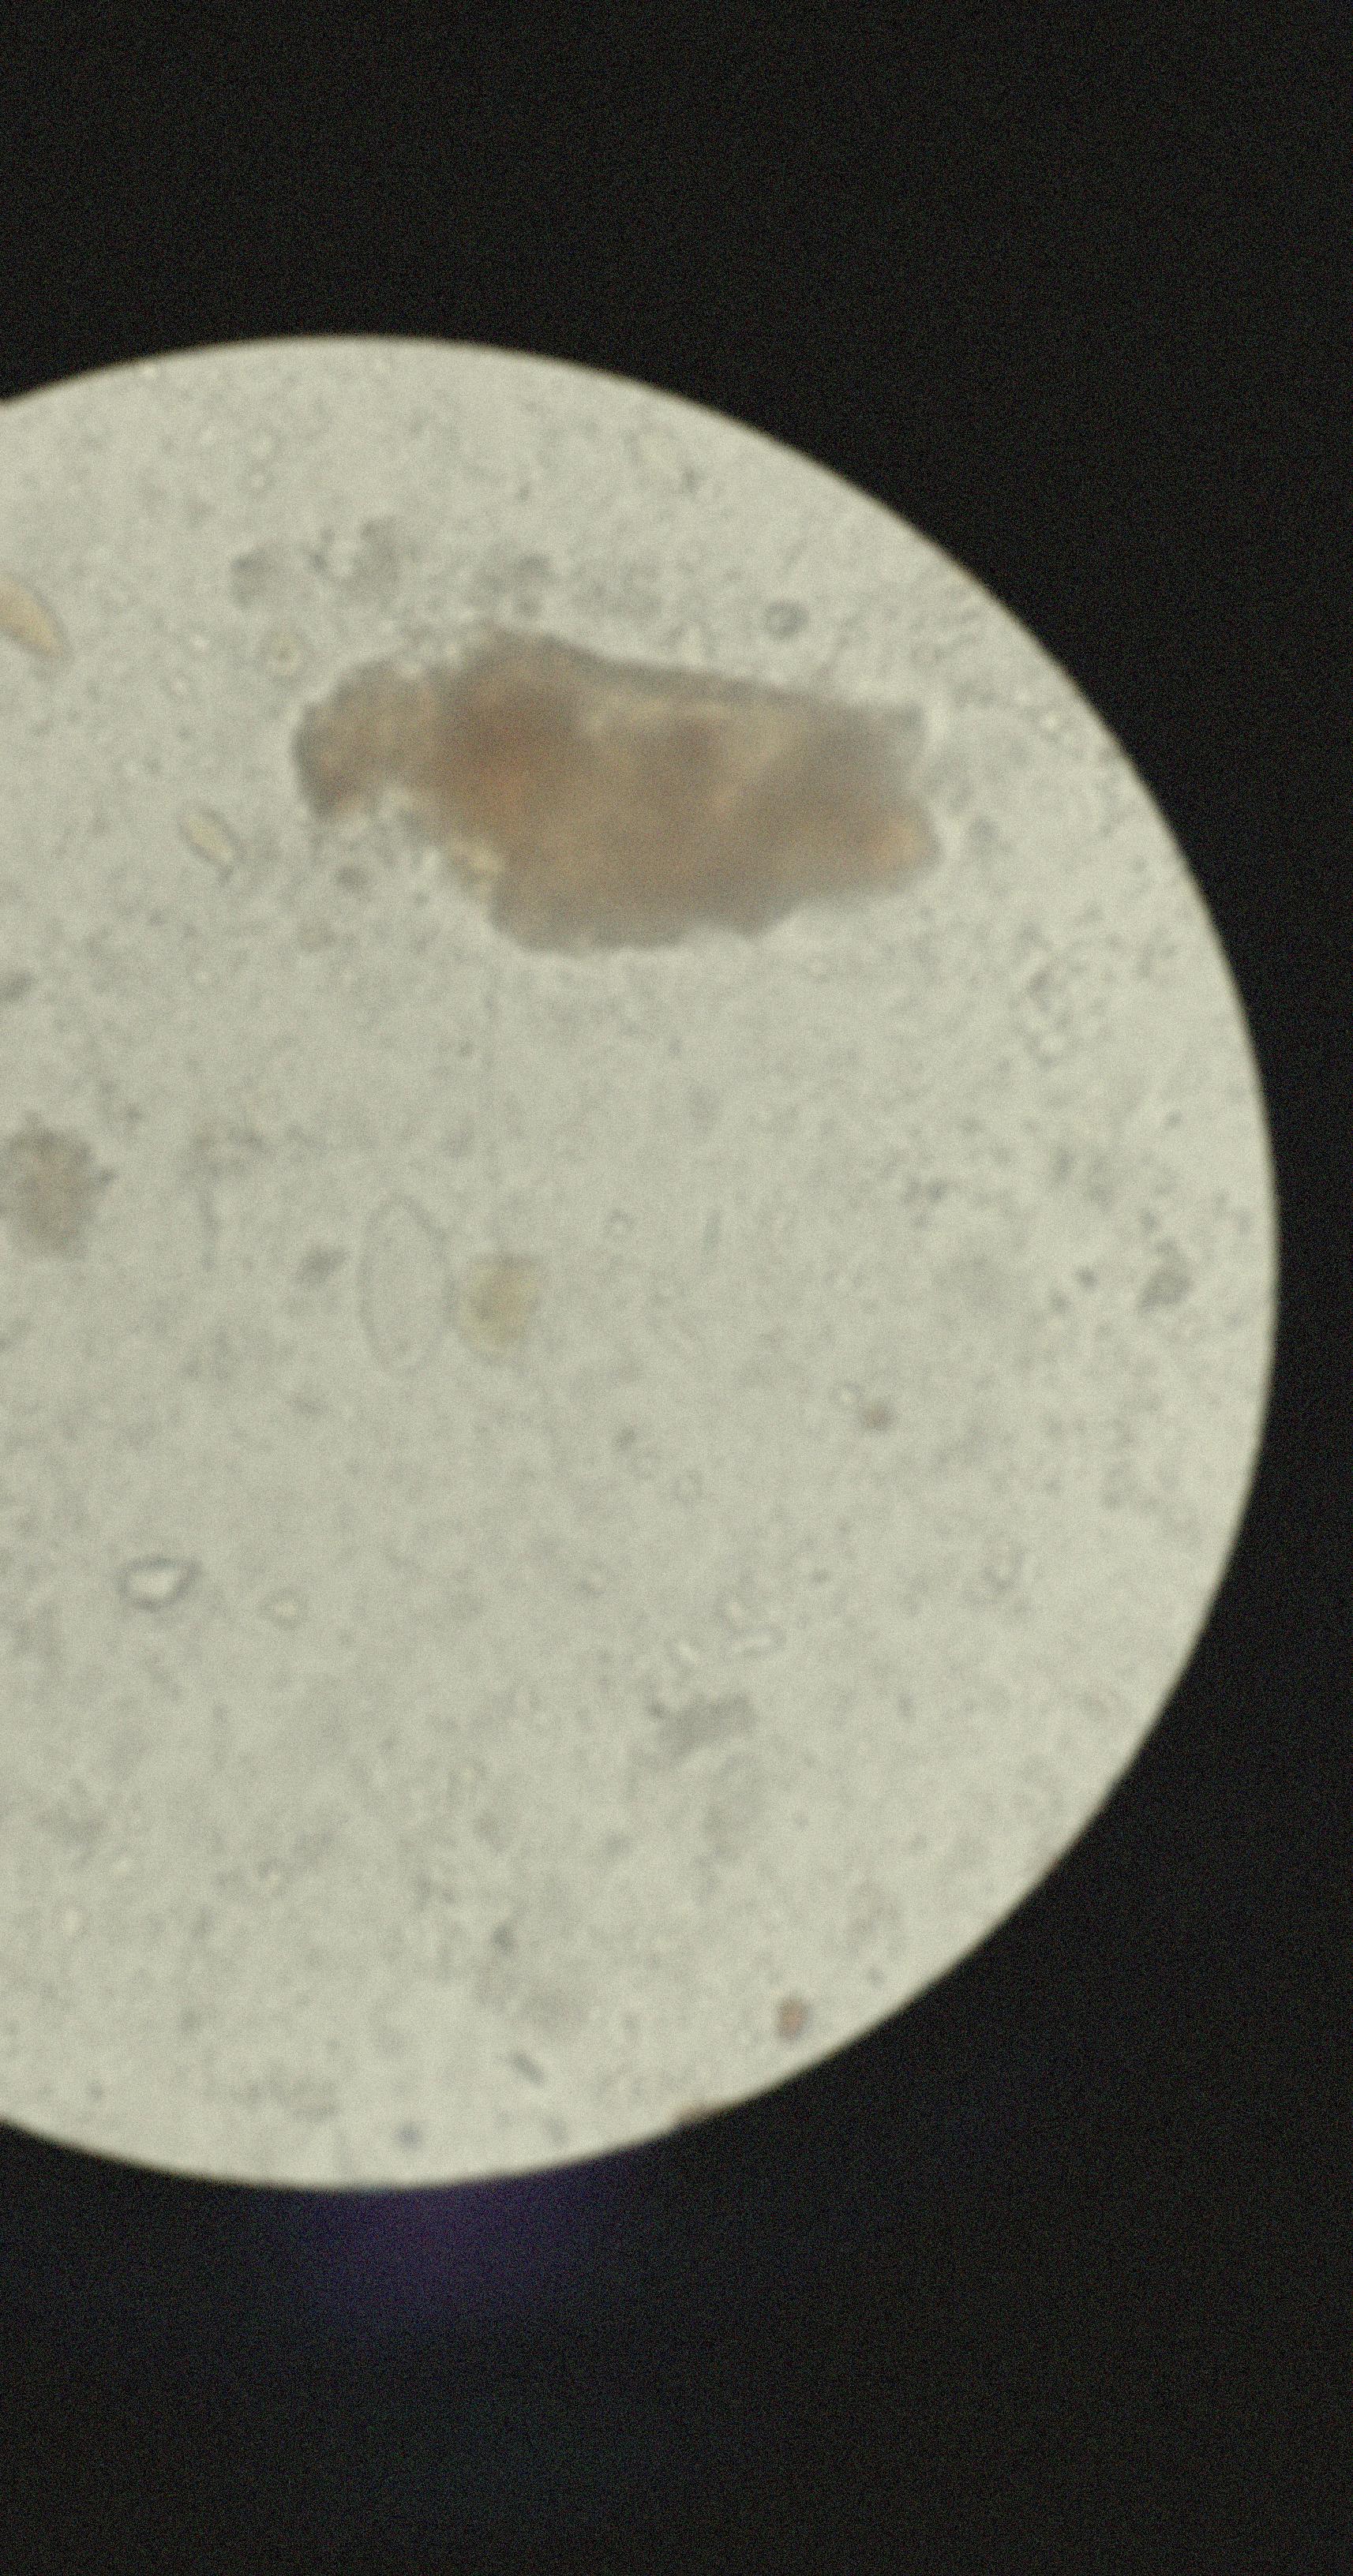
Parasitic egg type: Enterobius vermicularis